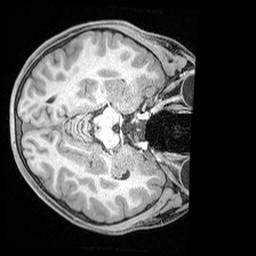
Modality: T1w
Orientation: axial
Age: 9
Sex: female
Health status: ill
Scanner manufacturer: siemens
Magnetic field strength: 3 T
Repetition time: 1.6 s
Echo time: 0.00179 s